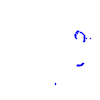
Particle: proton